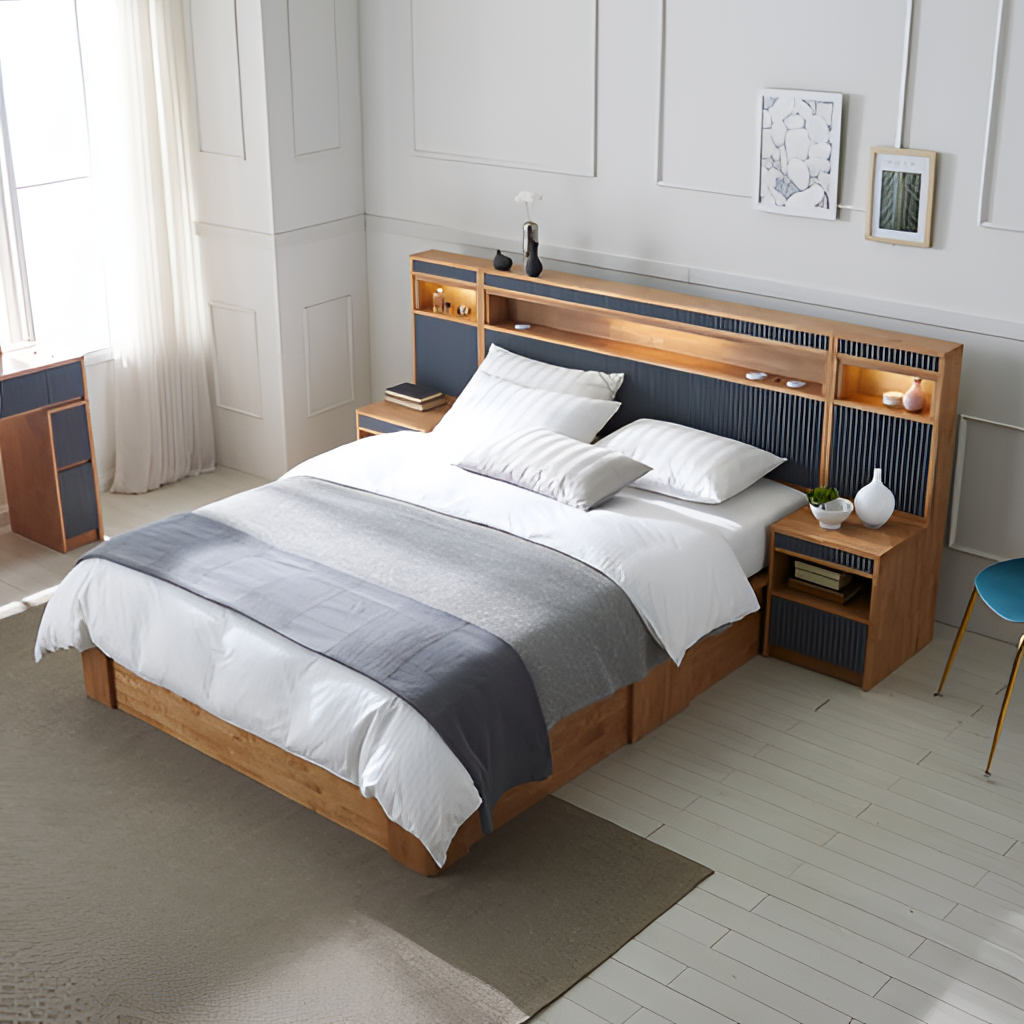
bedroom, wood backlit headboard bed, gray paint wallpaper, with solid pattern, gray wood flooring, with plank pattern, contemporary